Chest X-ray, AP view. Patient: 54 years old, sex M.
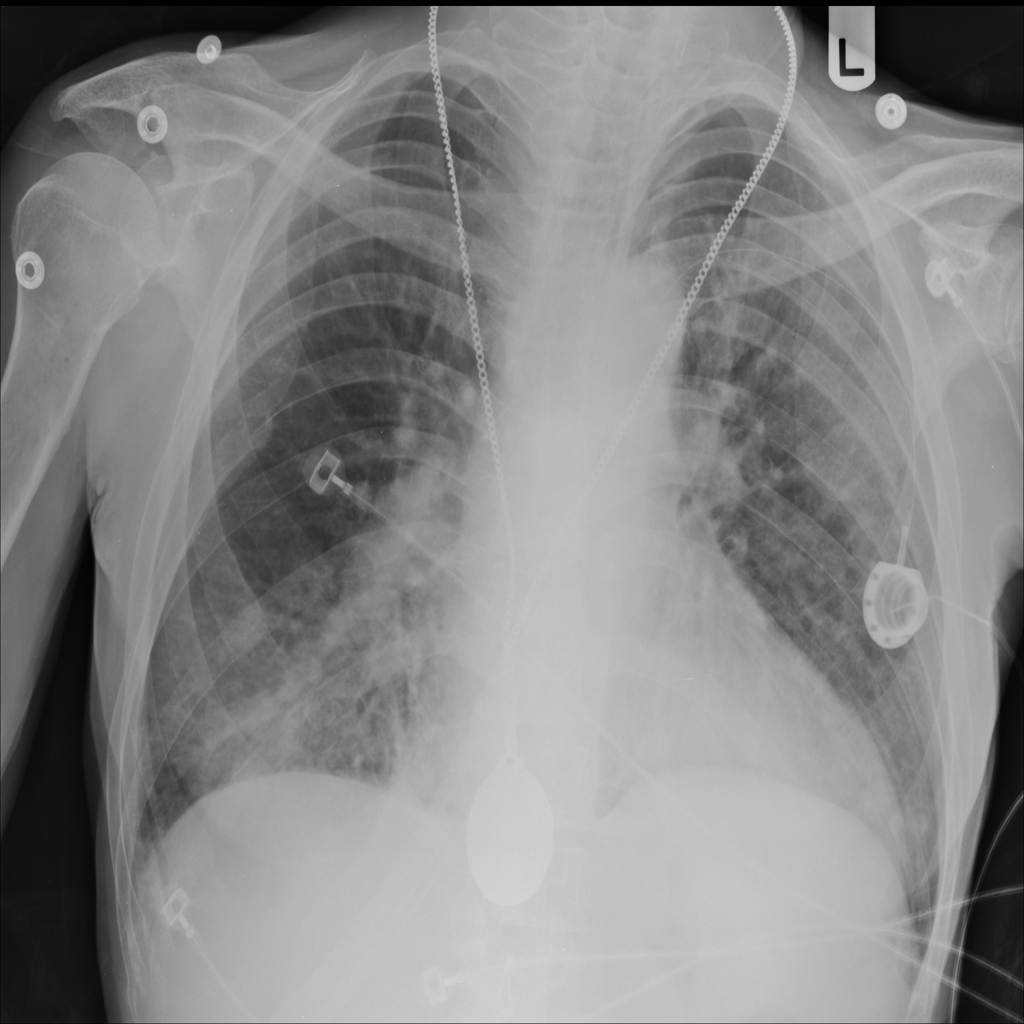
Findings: Cardiomegaly, Infiltration